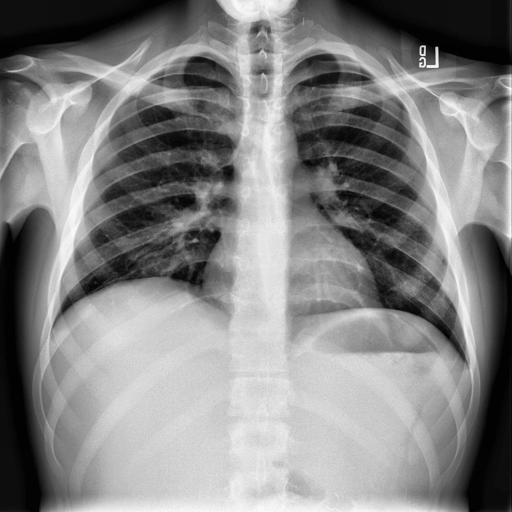
Finding: NORMAL